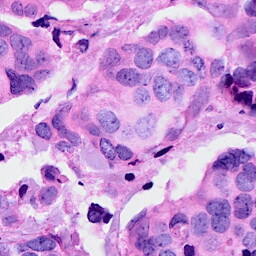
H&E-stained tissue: Breast